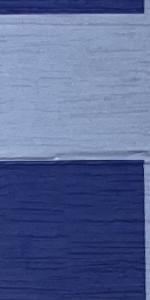
Label: Empty